Question: I am having some trouble getting the graph created with jqplot to print with proper alignment in IE 7 & 8. It looks great on the screen, but once I click print preview it get's all messed up.
Help me please
Alignment in IE 9, Firefox and Chrome is perfect. Any help would be greatly appreciated

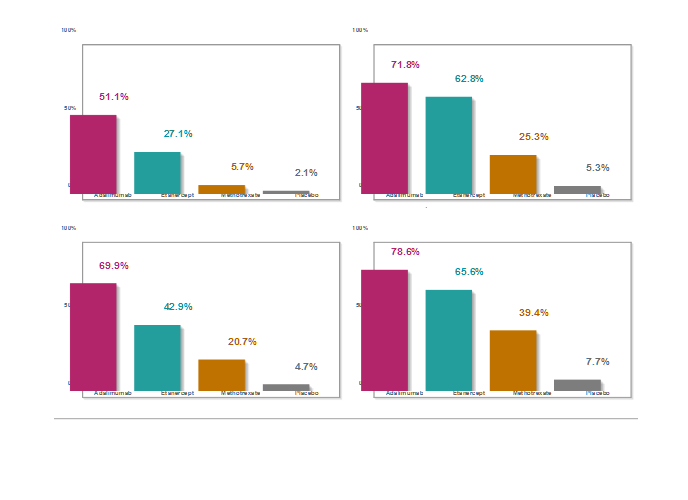
Answer: Added a class iterator to the canvases and then use browser hacks to perfectly alignment the bars for different browsers.
This is the modified excanvas : <URL>
Line 309 is where the magic happens
'''
var el = surfaceElement.ownerDocument.createElement('div');
**el.className = "seriesContainer_"+counter;**
el.style.width = surfaceElement.clientWidth + 'px';
el.style.height = surfaceElement.clientHeight + 'px';
el.style.overflow = 'hidden';
el.style.position = 'absolute';
surfaceElement.appendChild(el);
this.element_ = el;
this.arcScaleX_ = 1;
this.arcScaleY_ = 1;
this.lineScale_ = 1;
counter++;
}
'''